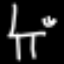
Label: chair